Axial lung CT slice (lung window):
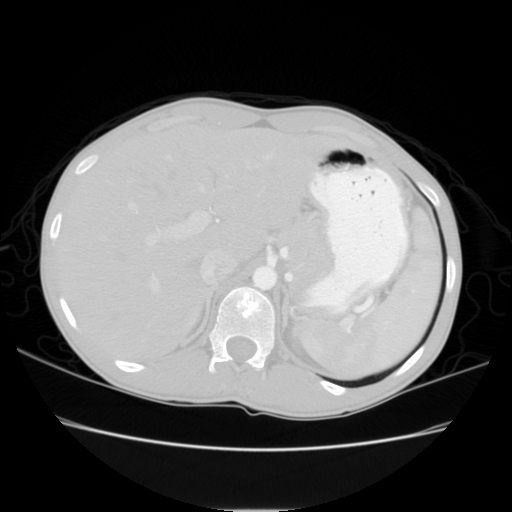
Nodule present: no